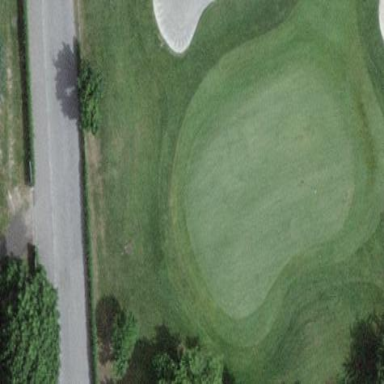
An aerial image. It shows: Green golf area with grass land use.